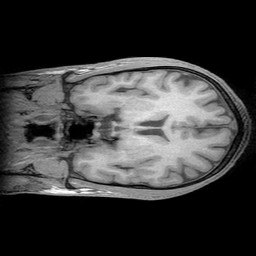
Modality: T1w
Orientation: coronal
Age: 23
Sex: male
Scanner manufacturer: ge
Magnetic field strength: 3 T
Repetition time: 0.0073 s
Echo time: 0.003 s